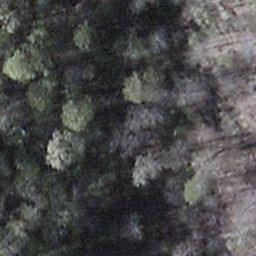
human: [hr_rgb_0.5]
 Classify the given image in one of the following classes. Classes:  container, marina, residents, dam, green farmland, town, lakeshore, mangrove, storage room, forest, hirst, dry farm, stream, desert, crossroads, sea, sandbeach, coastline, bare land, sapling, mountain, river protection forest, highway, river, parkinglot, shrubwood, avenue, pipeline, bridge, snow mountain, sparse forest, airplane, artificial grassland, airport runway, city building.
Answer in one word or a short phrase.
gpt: shrubwood